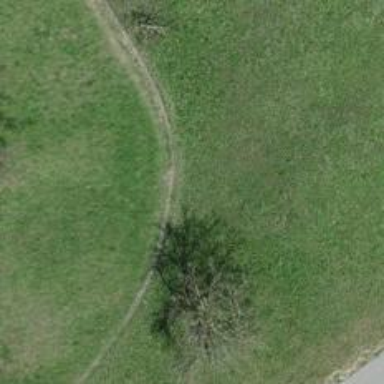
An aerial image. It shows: Path covered in grass.